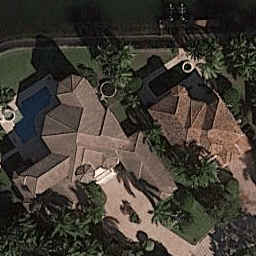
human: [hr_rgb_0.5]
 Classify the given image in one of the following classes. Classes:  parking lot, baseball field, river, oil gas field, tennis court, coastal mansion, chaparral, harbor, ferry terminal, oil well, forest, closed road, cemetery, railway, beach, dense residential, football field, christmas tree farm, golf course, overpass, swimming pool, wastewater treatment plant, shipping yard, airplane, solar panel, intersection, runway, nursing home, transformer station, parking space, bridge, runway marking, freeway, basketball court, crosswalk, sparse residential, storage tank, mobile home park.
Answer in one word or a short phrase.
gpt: coastal mansion